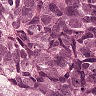
Metastatic tissue present: yes